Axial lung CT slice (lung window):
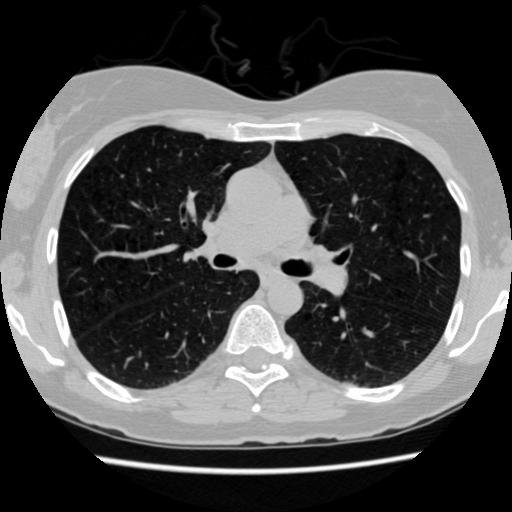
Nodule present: no